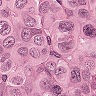
Metastatic tissue present: yes